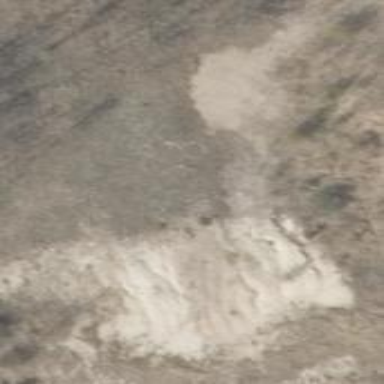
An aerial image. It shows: Natural area covered with sand.